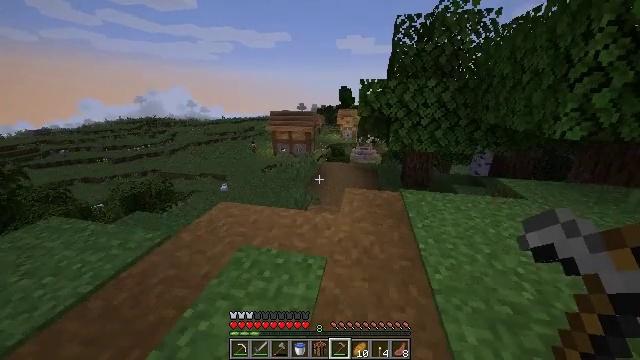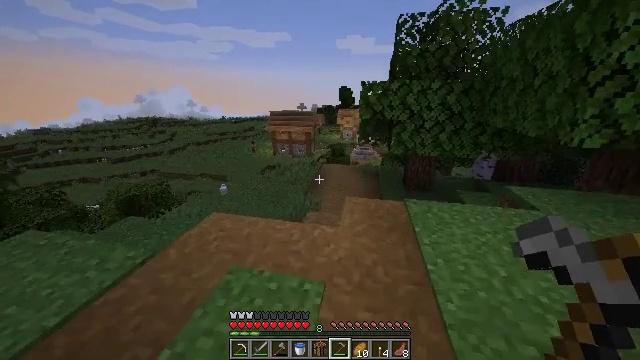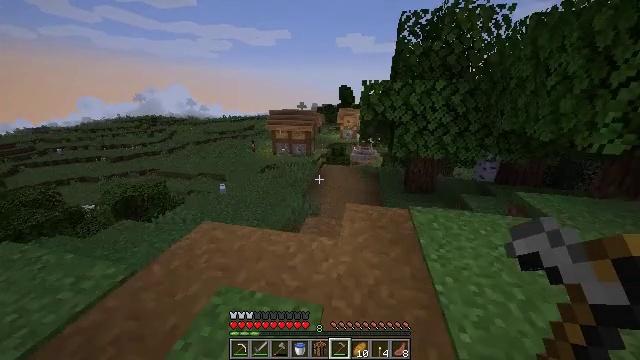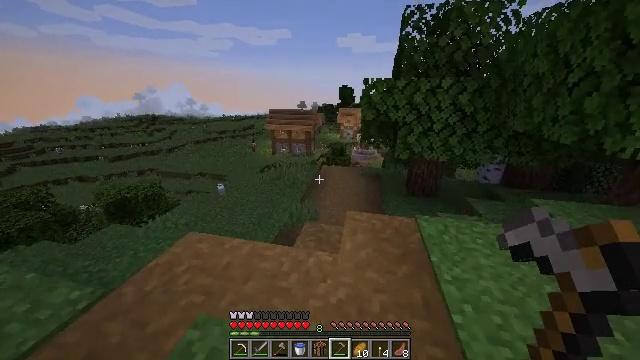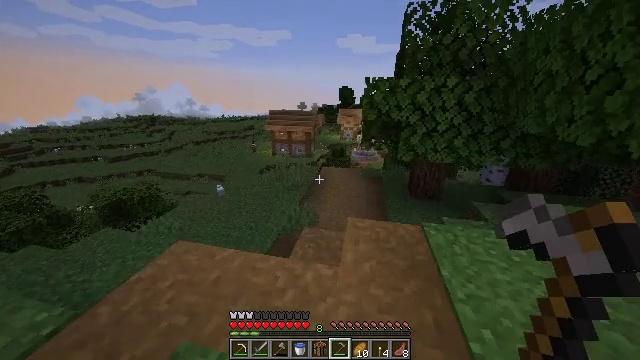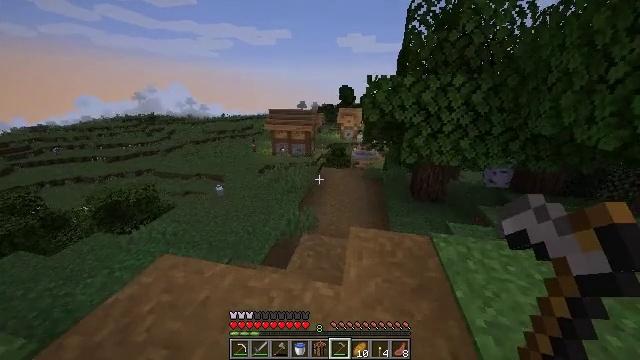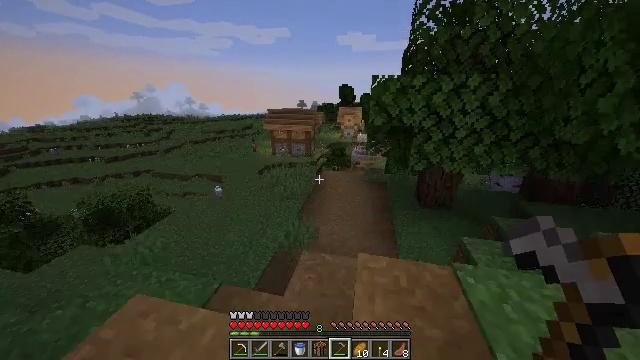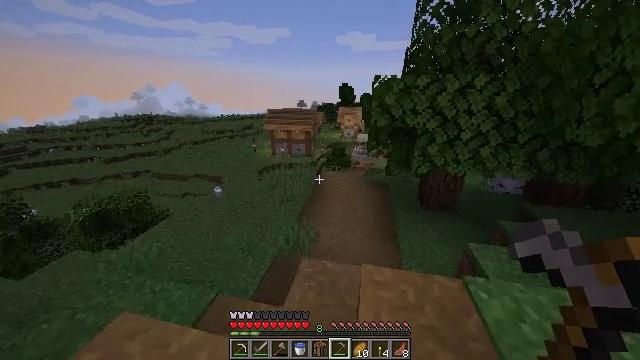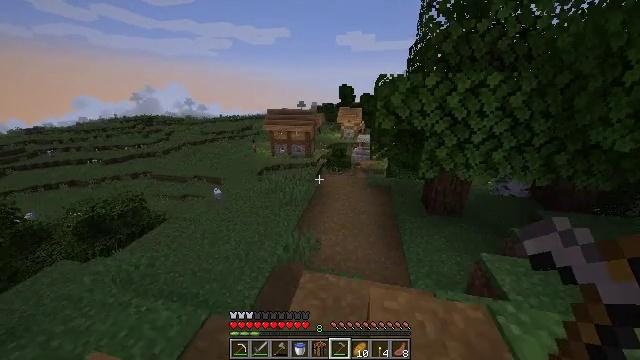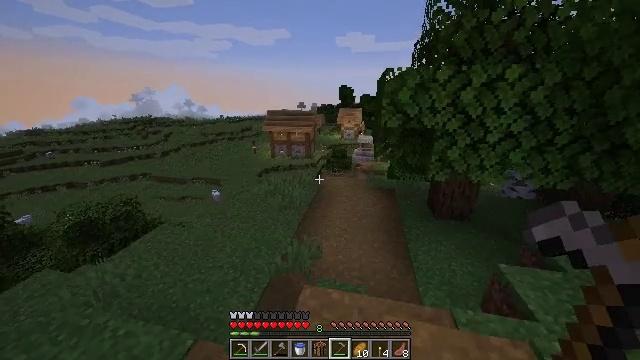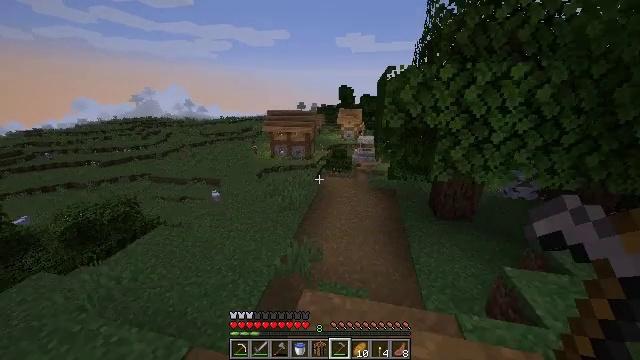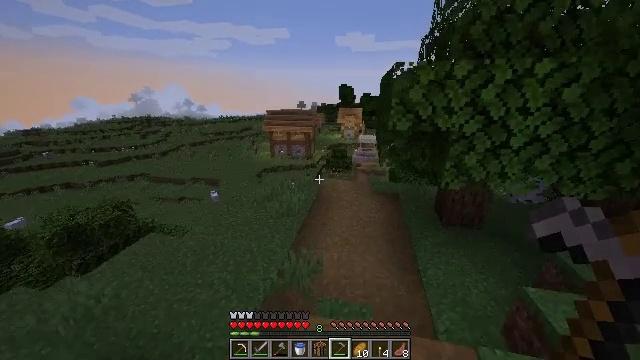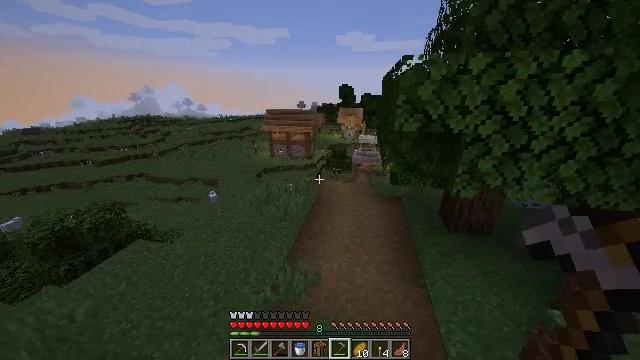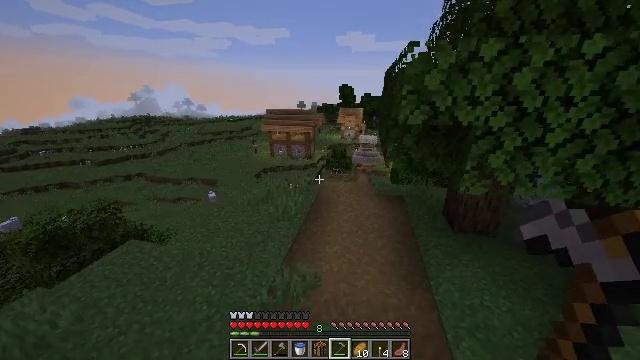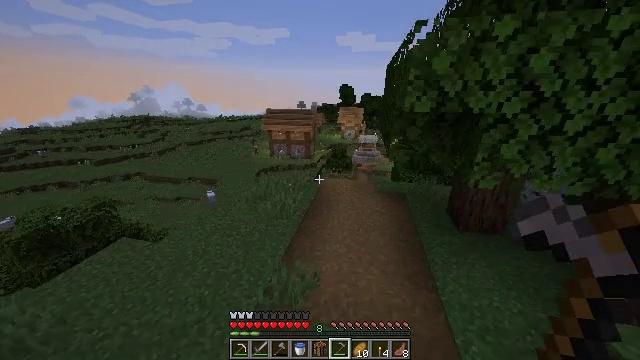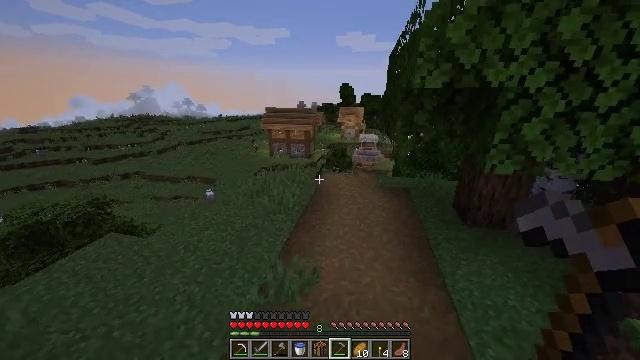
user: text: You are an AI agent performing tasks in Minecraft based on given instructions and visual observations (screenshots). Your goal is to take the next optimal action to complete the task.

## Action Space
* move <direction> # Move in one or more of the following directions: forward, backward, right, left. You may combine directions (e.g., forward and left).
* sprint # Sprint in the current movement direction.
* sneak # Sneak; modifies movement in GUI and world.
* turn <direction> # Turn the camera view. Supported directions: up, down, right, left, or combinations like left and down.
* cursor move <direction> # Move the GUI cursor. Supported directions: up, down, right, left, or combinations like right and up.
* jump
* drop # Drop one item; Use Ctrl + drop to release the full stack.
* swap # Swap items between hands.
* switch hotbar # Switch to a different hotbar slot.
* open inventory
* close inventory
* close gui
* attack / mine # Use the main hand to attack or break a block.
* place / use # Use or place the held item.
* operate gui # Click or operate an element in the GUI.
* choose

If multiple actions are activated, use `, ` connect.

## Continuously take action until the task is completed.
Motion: motion action
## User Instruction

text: Use the crafting grid to craft wheat.
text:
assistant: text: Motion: move forward, sprint
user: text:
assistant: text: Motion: move forward, sprint
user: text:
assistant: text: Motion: move forward, sprint
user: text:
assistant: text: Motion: move forward, sprint
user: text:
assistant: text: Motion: move forward, sprint
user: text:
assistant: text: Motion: move forward, sprint
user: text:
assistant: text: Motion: move forward, sprint
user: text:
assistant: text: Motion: move forward, sprint
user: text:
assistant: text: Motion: move forward, sprint
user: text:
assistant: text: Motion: move forward, sprint
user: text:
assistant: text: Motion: move forward, sprint
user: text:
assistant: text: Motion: move forward, sprint
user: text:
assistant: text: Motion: move forward, sprint
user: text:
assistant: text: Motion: move forward, sprint
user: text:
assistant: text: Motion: move forward, sprint
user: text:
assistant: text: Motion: move forward, sprint
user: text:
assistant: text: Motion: move forward, sprint
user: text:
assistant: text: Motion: move forward, sprint
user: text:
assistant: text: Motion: move forward, sprint
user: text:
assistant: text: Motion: move forward, sprint
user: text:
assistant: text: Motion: move forward, sprint
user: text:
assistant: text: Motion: move forward, sprint
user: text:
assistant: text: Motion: move forward, sprint
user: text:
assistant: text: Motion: move forward, sprint
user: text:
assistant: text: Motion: move forward, sprint
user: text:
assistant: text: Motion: move forward, sprint
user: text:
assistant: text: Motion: move forward, sprint
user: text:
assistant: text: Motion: move forward, sprint
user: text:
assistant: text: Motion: move forward, sprint
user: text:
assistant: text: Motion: move forward, sprint